Question: I just discovered Sympy so I'm still not quite sure how to best work with it.
I have an equation

with X a 20x5 Matrix, Y a 20x1 Matrix/Vektor and beta a 5x1 Matrix/Vektor
However the notation I know only allows me to use the i as a variable, not as a position in a Matrix. Code:
'''
from sympy import exp, init_printing, sqrt, sin, tan, cos, diff, Sum, Matrix, log, symbols, MatrixSymbol
init_printing()
X = MatrixSymbol('X',20,5)
Y = MatrixSymbol('Y',20,1)
beta = MatrixSymbol('beta',5,1)
expr = Sum((Y[i]*exp((Matrix(X[i,:])*Matrix(beta))[0,0])),(i,1,20))
'''
This throws the following Error:
'''
IndexError: Single index only supported for non-symbolic indices.
'''
Googling it didn't really get me so far, as google always seems to want to talk about numpy instead of sympy.
Also, I'm guessing this is all pretty basic, so pls pls share your wisdom ;)
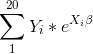
Answer: Use 'IndexedBase':
'''
In [1]: X = IndexedBase("X")
In [2]: Y = IndexedBase("Y")
In [4]: beta = IndexedBase("beta")
In [5]: expr = Sum(Y[i]*exp(Sum(X[i, j]*beta[j], (j, 1, 5))), (i, 1, 20))
In [7]: pprint(expr)
20
_____
\ '
\ 5
\ __
\ \ '
) ) beta[j]*X[i, j]
/ /_,
/ j = 1
/ e *Y[i]
/____,
i = 1
'''
Also take care that SymPy interprets functions mathematically. That is, the exponential of a matrix is not the exponential of its components, rather it is the matrix to which to Taylor expansion of the exponential converges. It only makes sense for square matrices.